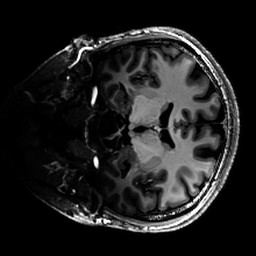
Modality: UNIT1_denoised
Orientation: coronal
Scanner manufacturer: siemens
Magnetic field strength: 6.98 T
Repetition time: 4.73 s
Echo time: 0.00191 s